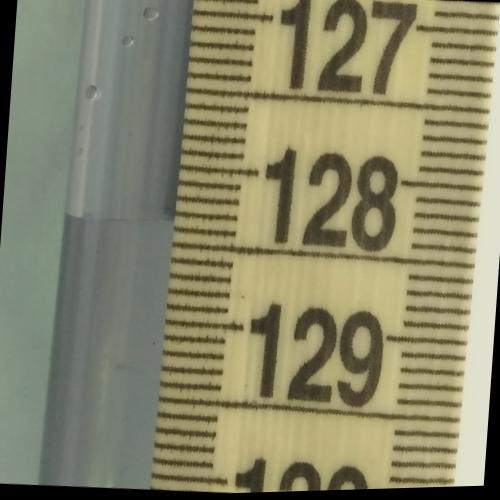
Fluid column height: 128.4 cm